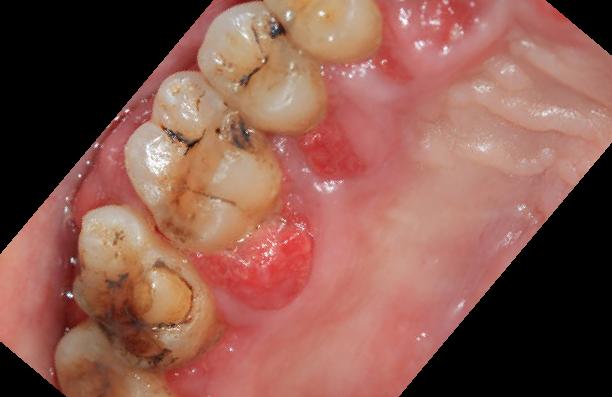
Condition: Gingivitis